Question: I am have researched this and still cant figure out what the proper word for the white gloss strip across UITabBar. I have googled so much on how to remove this gloss and couldn't find anything. For a reference to what I am talking about, see this Image:

I really hope I am missing something simple here and am not over thinking this...
Thank you in advance for any help whatsoever.
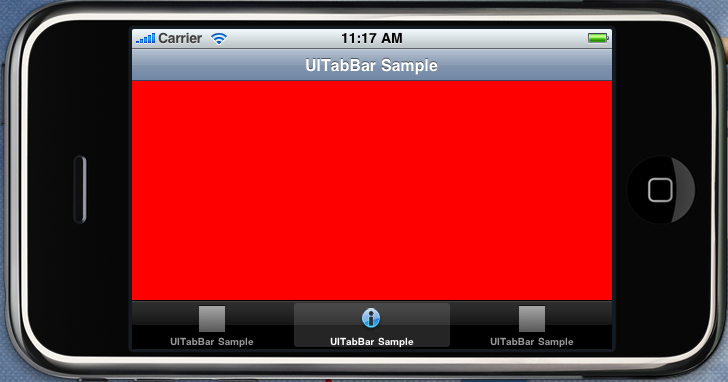
Answer: See if any of this code helps you. This can all be found in Apple Docs. <URL>
'''
// custom icons
UITabBarItem *item = [[UITabBarItem alloc] init];
item.title = @"foo";
// setting custom images prevents the OS from applying a tint color
[item setFinishedSelectedImage:[UIImage imageNamed:@"tab1_active.png"] withFinishedUnselectedImage:[UIImage imageNamed:@"tab1_image_deselected.png"]];
tab1ViewController.tabBarItem = item;
// tab bar
// set background image - will be used instead of glossy black
tabBarController.tabBar.backgroundImage = [UIImage imageNamed:@"tab_bar_bg.png"];
// optionally set the tint color - setting this ti nil will result in the standard, blue tint color. tint color is ignored when custom icons are set as above.
tabBarController.tabBar.selectedImageTintColor = nil;
// remove the highlight around the selected tab - or provide an alternate highlight image. If you don't do this the iOS default is to draw a highlighted box beneath the selected tab icon.
tabBarController.tabBar.selectionIndicatorImage = [[UIImage alloc] init];
'''